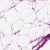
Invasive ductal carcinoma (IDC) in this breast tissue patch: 0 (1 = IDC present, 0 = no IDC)